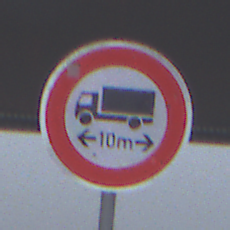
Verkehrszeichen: TatsaechlicheLaenge
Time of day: MorningAfternoon
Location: Outdoor (Suburban)
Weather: Overcast
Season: NotSpecified
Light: Natural